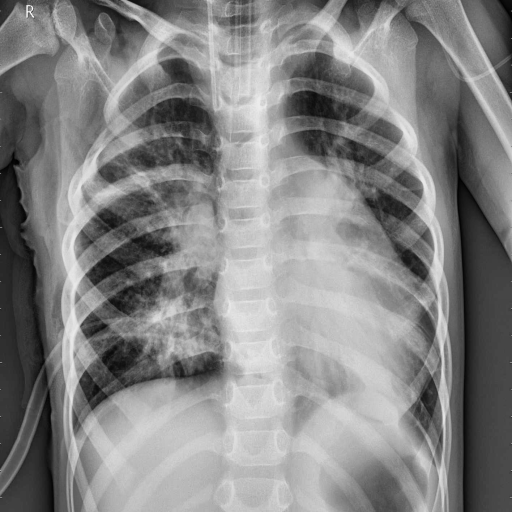
Finding: PNEUMONIA